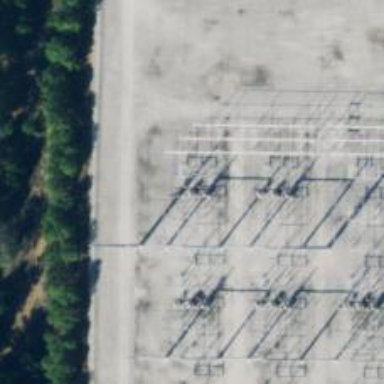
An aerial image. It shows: Switch for power supply.